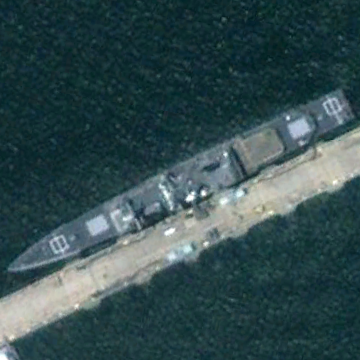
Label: cruiser